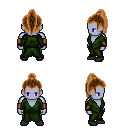
a pixel art fantasy rpg character, male body template, dark elf, purple skin, green robe, metal pants, brown long topknot hairstyle, leather bracers, black shoes, four views (front, back, left, right), 2x2 character sprite sheet, small pixel art, hard edges, no anti-aliasing